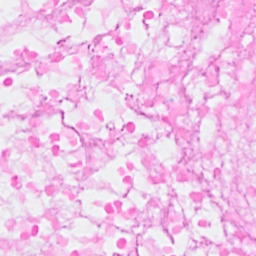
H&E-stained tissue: Breast